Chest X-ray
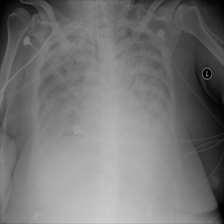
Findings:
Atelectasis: negative
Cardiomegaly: negative
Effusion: negative
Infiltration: negative
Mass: negative
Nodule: negative
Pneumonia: negative
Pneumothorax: negative
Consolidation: negative
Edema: negative
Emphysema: negative
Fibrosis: negative
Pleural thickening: negative
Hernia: negative